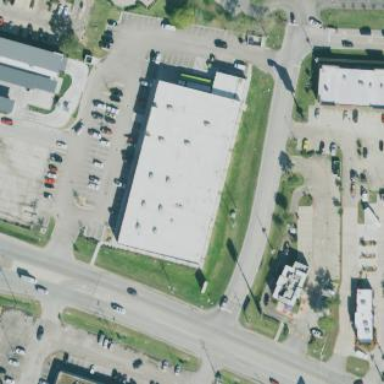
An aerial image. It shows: Commercial building.